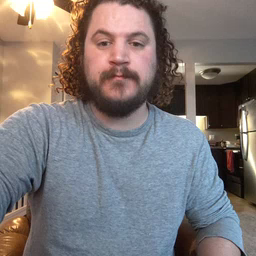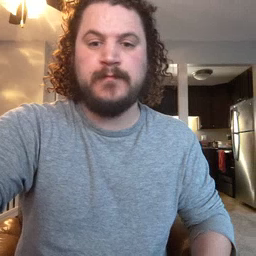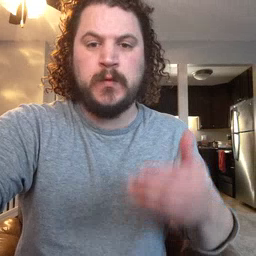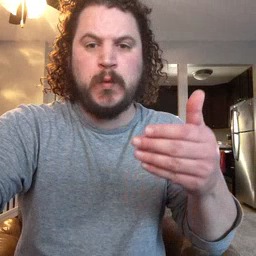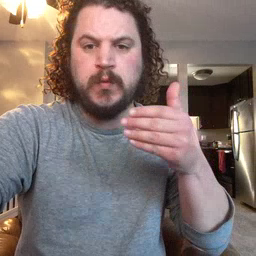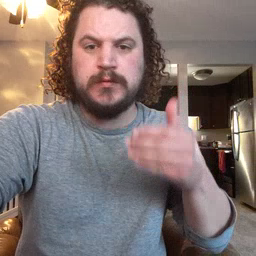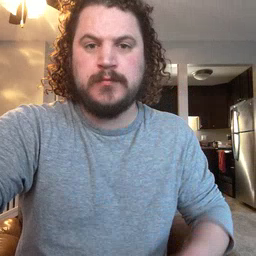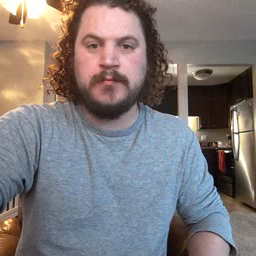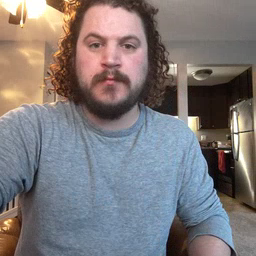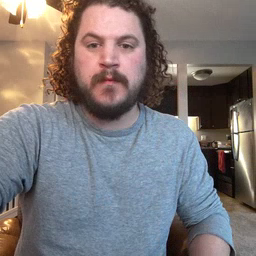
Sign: close